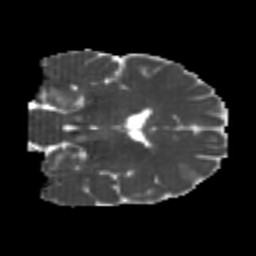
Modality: MD
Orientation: coronal
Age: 24
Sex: male
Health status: healthy
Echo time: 0.074 s